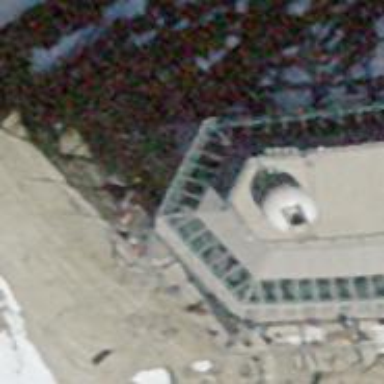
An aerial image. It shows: Observatory building.